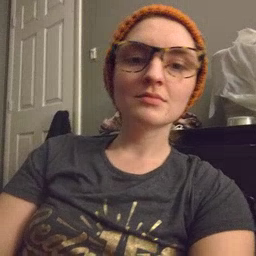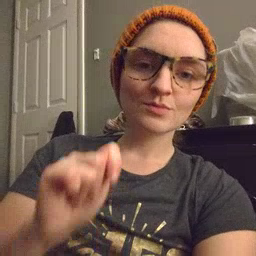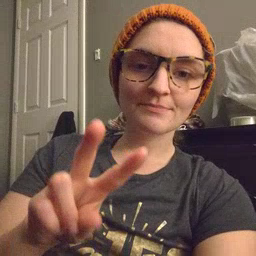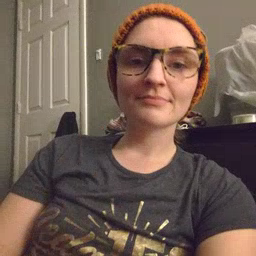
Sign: TV